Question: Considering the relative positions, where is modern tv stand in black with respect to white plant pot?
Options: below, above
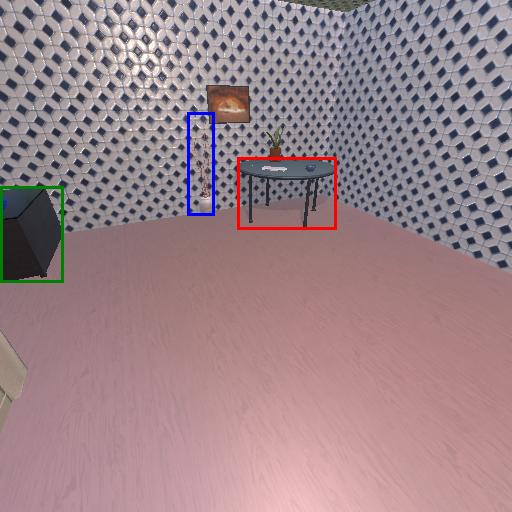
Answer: below